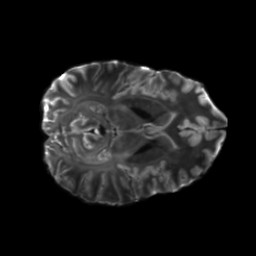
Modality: T2w
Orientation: axial
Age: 26
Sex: female
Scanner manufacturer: siemens
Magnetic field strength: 6.98 T
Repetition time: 7.776 s
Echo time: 0.076 s